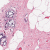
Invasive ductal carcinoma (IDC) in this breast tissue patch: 0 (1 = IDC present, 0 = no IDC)